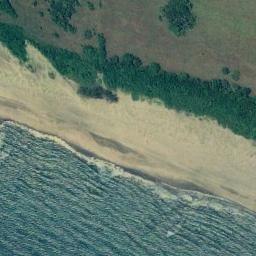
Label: beach